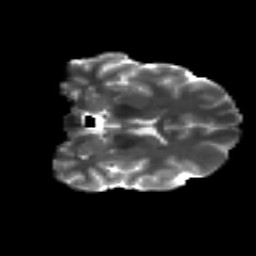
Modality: T2w
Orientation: coronal
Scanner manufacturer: siemens
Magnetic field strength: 3 T
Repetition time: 4.16 s
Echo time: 0.0806 s